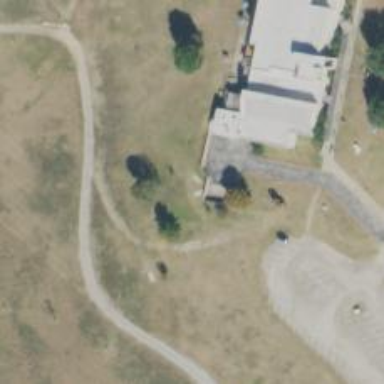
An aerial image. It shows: Tee for the sport of disc golf.